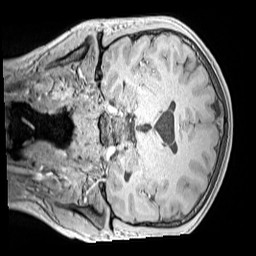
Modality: MP2RAGE
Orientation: coronal
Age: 12
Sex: male
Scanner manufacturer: siemens
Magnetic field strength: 3 T
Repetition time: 4 s
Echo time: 0.00299 s